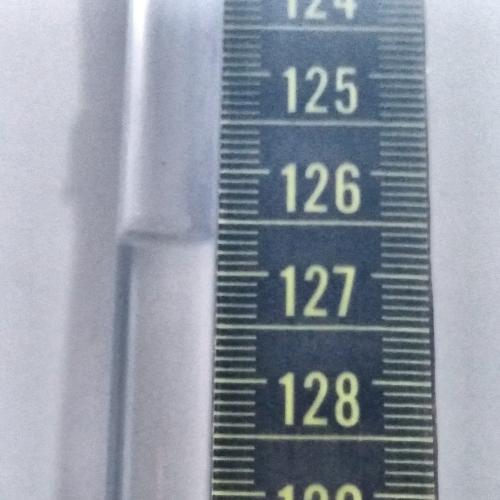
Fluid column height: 126.7 cm